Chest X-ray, AP view. Patient: 35 years old, sex M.
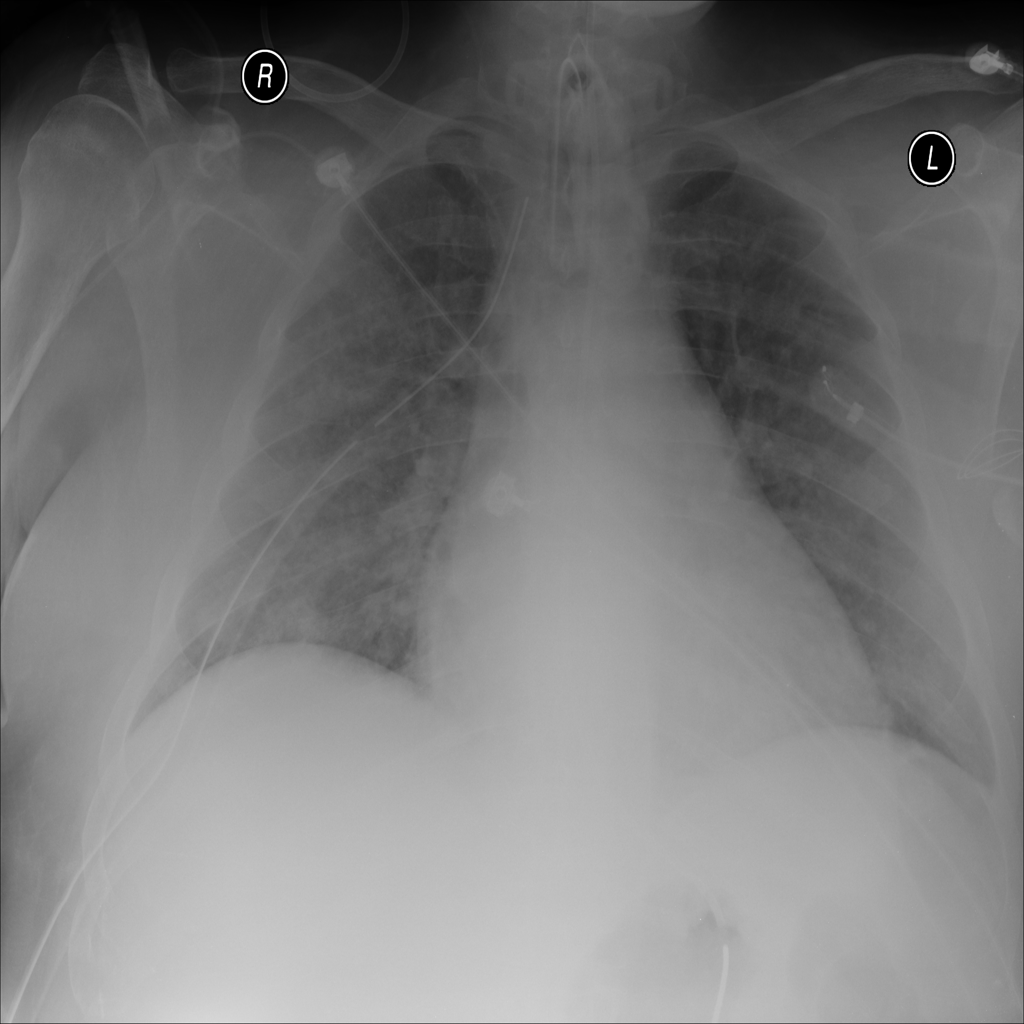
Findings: Infiltration